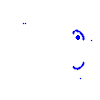
Particle: electron